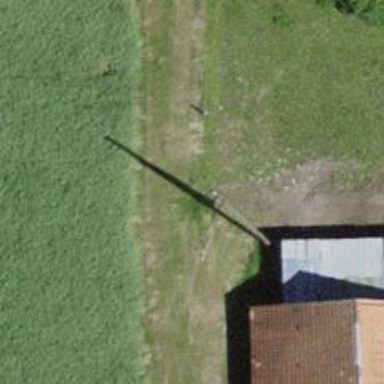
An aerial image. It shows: Minor power line.